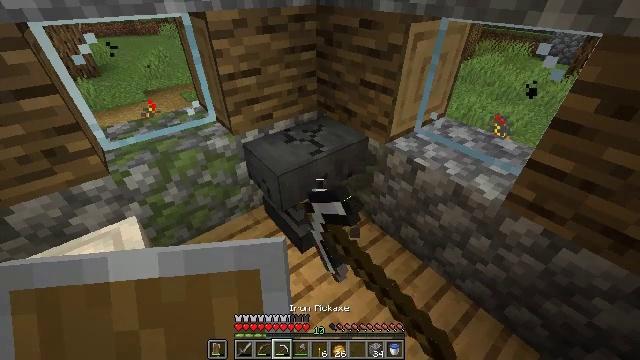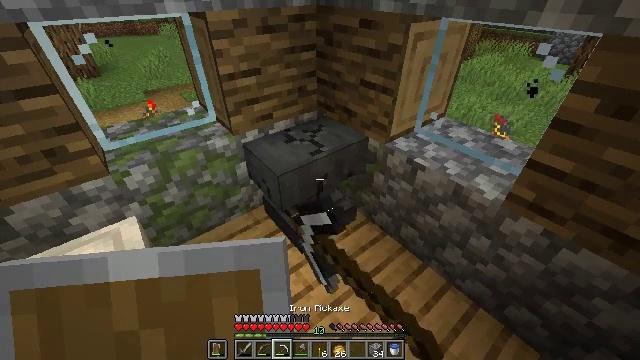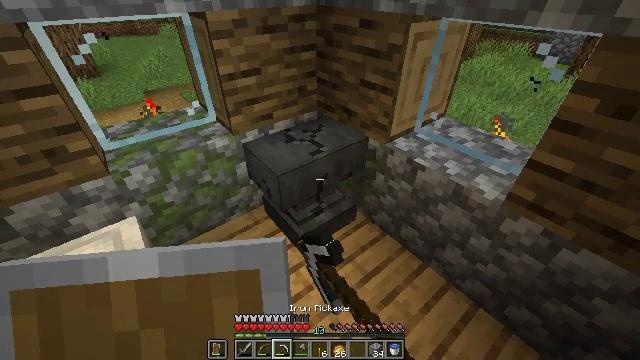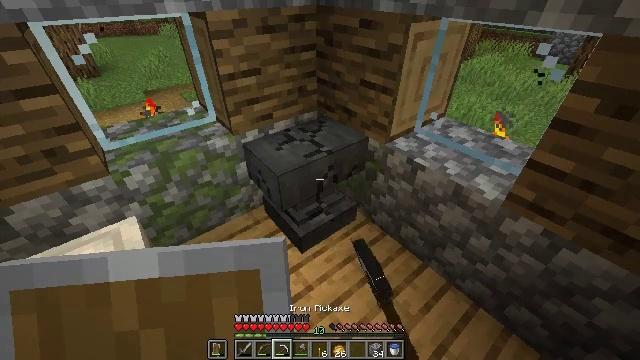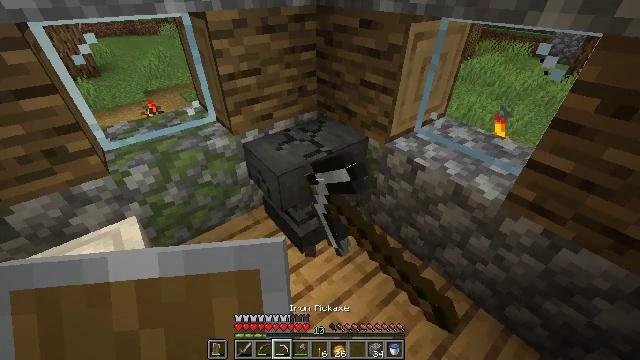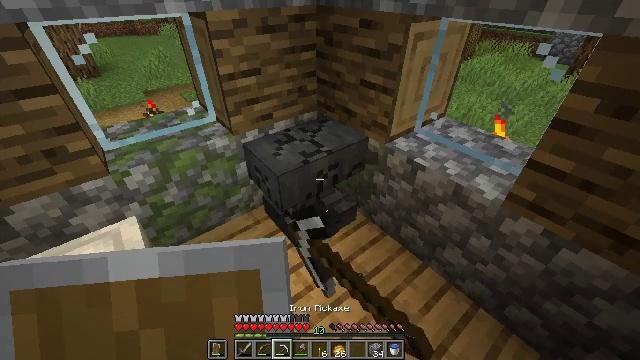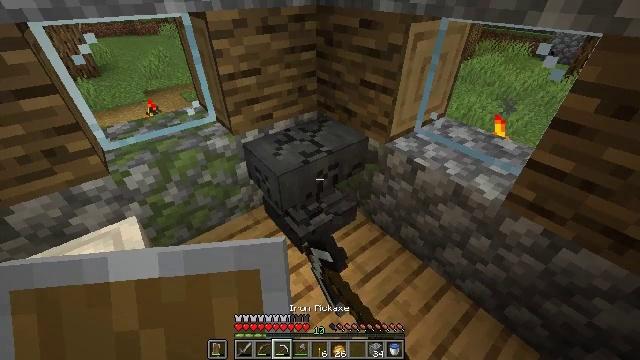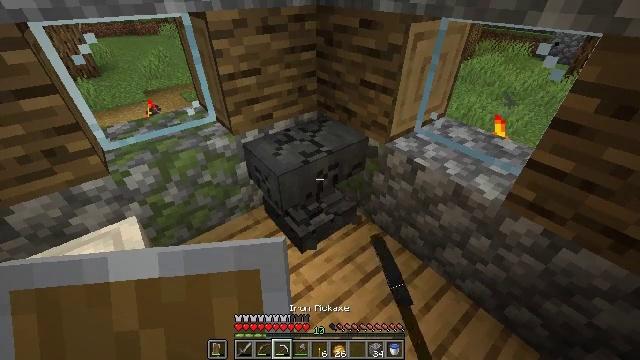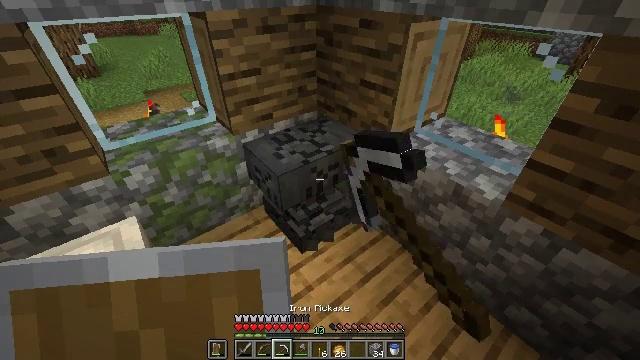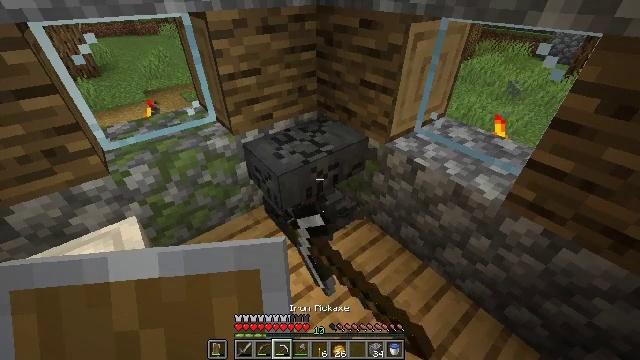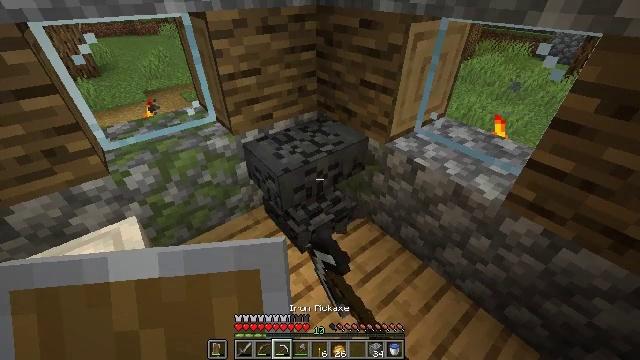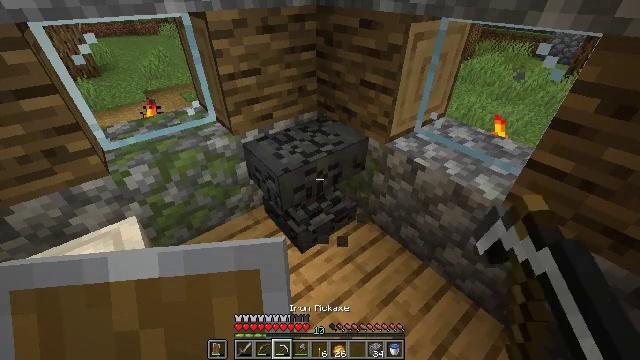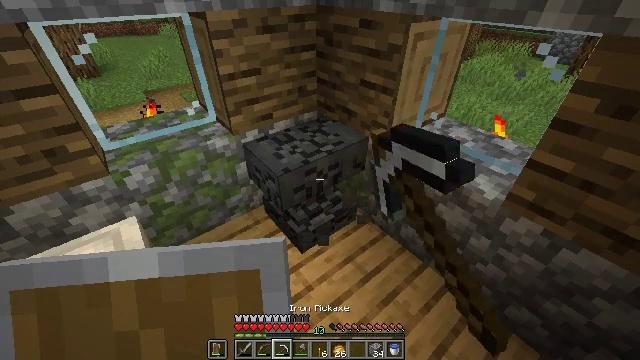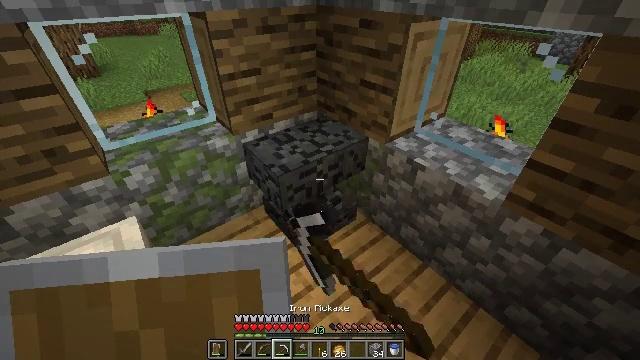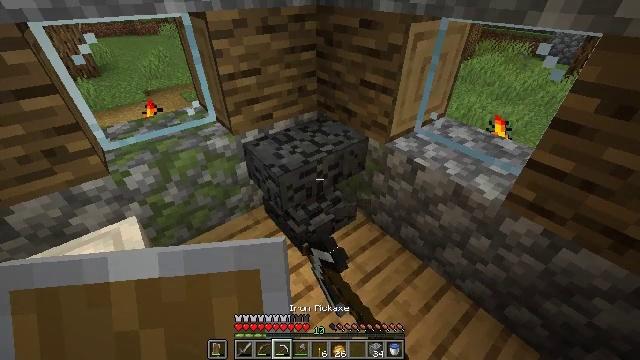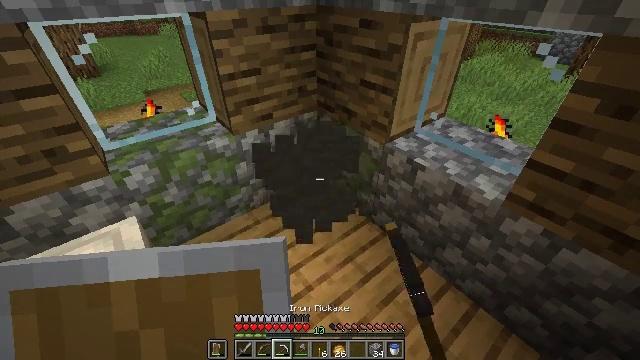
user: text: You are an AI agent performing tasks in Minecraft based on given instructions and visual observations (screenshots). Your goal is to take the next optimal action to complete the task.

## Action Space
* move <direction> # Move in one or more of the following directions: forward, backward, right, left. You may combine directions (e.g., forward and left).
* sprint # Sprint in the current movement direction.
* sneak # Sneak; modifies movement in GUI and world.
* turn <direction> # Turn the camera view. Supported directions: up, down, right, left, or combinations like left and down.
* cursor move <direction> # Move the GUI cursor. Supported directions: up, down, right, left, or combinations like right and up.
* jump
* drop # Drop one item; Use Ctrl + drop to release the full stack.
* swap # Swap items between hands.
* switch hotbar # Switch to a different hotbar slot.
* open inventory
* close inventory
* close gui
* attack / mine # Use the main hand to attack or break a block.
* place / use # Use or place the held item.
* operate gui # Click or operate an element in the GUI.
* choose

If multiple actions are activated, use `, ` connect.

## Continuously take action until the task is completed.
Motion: motion action
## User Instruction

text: Smash the anvil with a pickaxe.
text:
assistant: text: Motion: attack / mine
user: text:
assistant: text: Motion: attack / mine
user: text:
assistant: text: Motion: attack / mine
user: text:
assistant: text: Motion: attack / mine
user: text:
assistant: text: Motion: attack / mine
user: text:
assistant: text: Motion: attack / mine
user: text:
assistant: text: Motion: attack / mine
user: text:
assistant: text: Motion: attack / mine
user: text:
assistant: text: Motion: attack / mine
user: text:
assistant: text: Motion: attack / mine
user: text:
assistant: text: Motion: attack / mine
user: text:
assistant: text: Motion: attack / mine
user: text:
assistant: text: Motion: attack / mine
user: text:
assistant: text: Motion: attack / mine
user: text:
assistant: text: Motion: attack / mine
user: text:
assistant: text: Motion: attack / mine
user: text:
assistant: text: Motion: attack / mine
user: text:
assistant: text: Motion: attack / mine
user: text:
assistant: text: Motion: attack / mine
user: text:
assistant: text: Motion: attack / mine